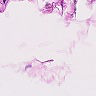
Metastatic tissue present: no